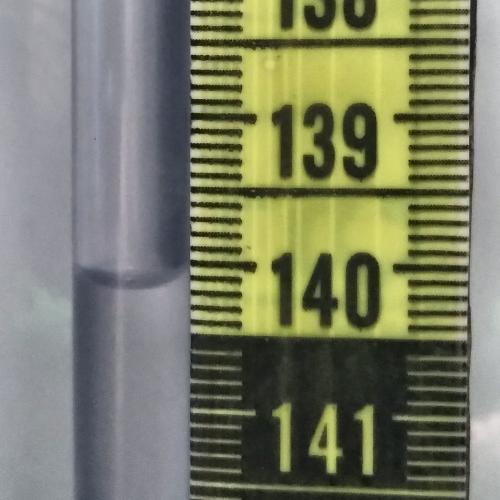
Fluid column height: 140.1 cm